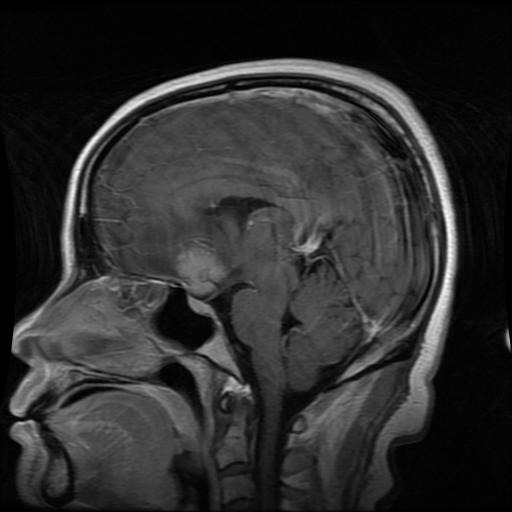
Label: meningioma